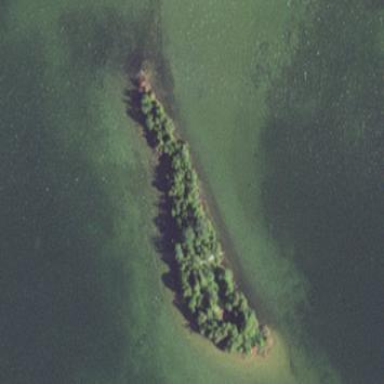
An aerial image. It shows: Islet.